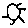
Label: sun